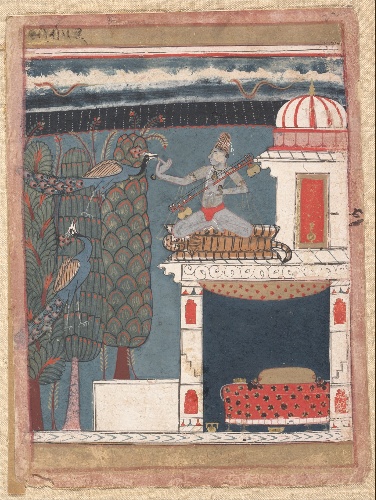
Date: ca. 1630–40
Object type: Folio
Classification: Paintings
Medium: Ink and opaque watercolor on paper
Culture: India (Madhya Pradesh, Malwa)
Dimensions: 13 1/4 x 9 3/4 in. (33.7 x 24.8 cm)
Department: Asian Art
Credit line: Rogers Fund, 1918
Accession year: 1918
Repository: Metropolitan Museum of Art, New York, NY
Tags: Men|Peacocks|Musicians|Musical Instruments